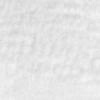
Label: no_change